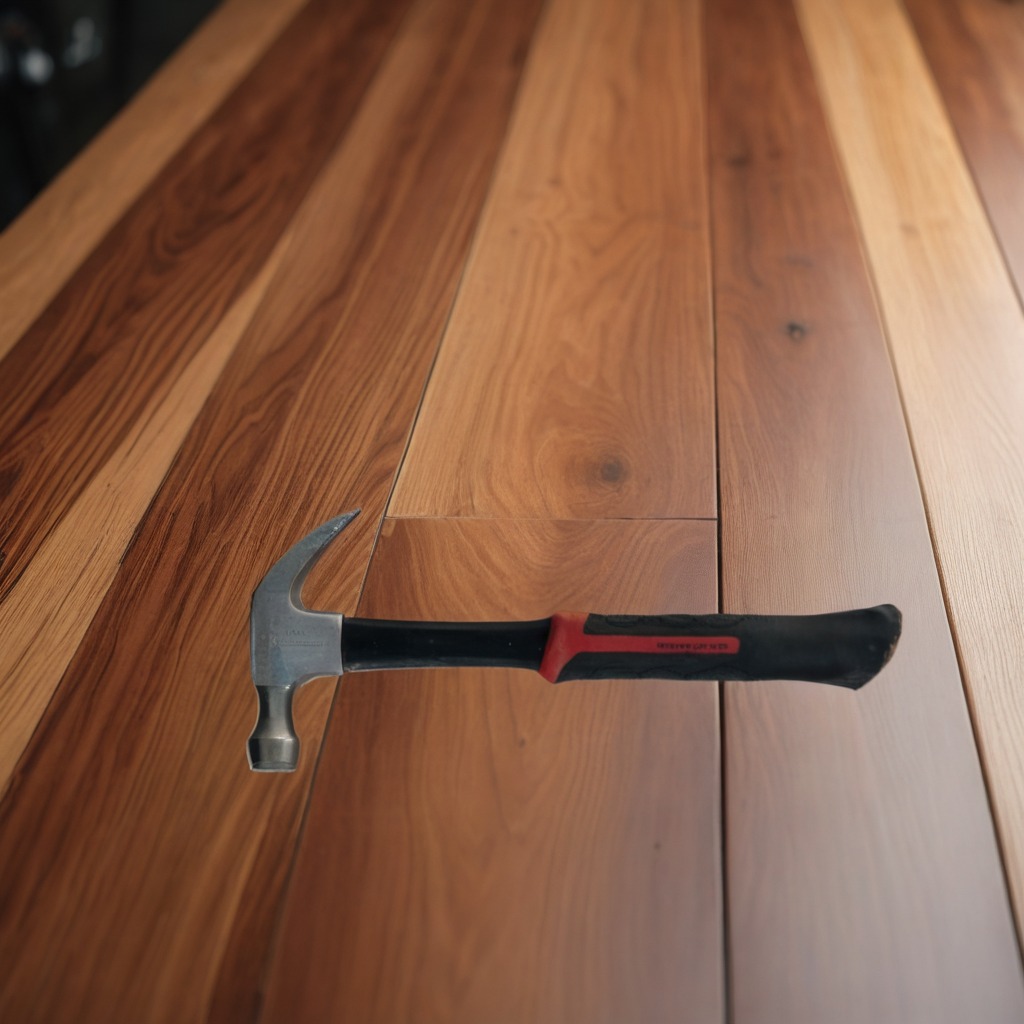
A hammer lies on the wooden table in a carpentry studio.